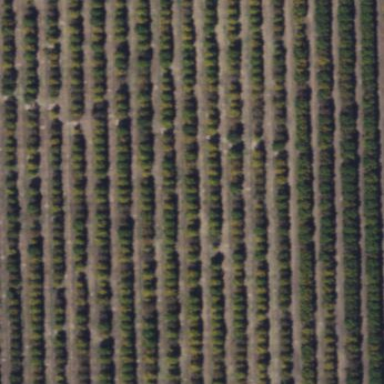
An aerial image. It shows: Orchard.